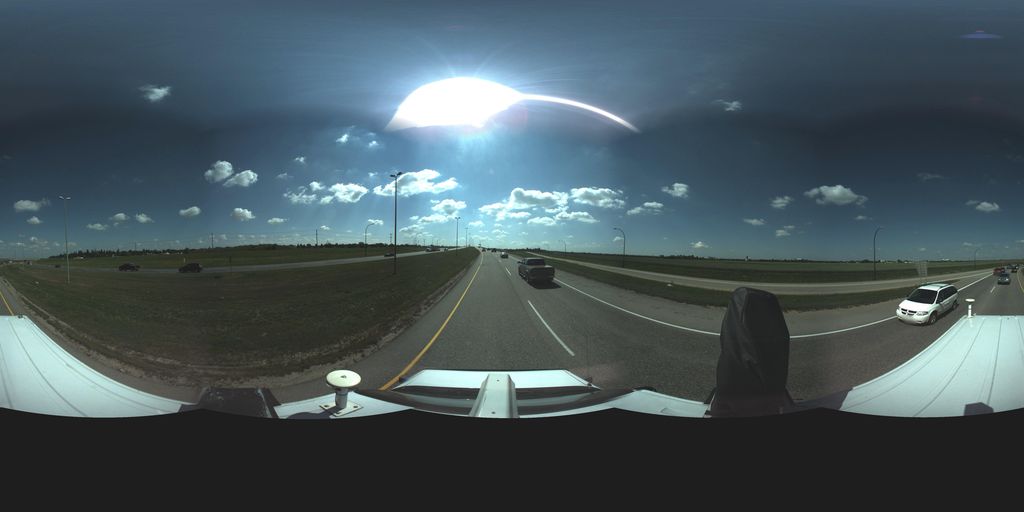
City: saskatoon